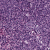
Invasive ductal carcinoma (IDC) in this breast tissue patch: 0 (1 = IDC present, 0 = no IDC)